Question: I have a spinbox in PyQt5 like below. How can I make the selection reversed? i.e. If I click down arrow, the value goes up, vice versa.

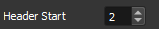
Answer: A possible solution is to override the <URL> methods:
'''
import sys
from PyQt5 import QtWidgets
class ReverseSpinBox(QtWidgets.QSpinBox):
def stepEnabled(self):
if self.wrapping() or self.isReadOnly():
return super().stepEnabled()
ret = QtWidgets.QAbstractSpinBox.StepNone
if self.value() > self.minimum():
ret |= QtWidgets.QAbstractSpinBox.StepUpEnabled
if self.value() < self.maximum():
ret |= QtWidgets.QAbstractSpinBox.StepDownEnabled
return ret
def stepBy(self, steps):
return super().stepBy(-steps)
if __name__ == "__main__":
app = QtWidgets.QApplication(sys.argv)
w = ReverseSpinBox()
w.resize(320, 20)
w.show()
sys.exit(app.exec_())
'''